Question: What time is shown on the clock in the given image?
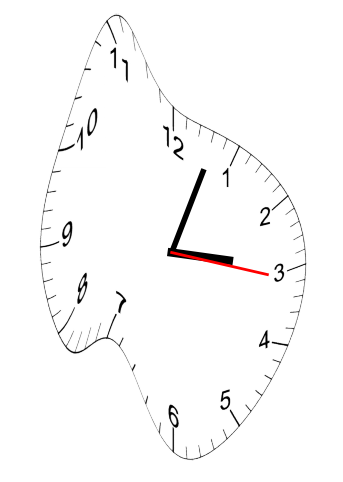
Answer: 03:03:16